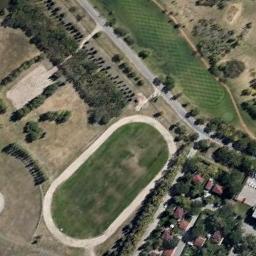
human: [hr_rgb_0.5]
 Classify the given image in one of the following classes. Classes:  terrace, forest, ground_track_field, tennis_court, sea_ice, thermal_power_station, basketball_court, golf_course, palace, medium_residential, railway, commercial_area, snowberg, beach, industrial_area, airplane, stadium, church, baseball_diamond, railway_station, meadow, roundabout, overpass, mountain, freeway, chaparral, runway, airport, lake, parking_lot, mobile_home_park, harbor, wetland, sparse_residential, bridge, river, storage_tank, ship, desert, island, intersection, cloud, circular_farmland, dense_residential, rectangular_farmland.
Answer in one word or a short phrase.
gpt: ground_track_field